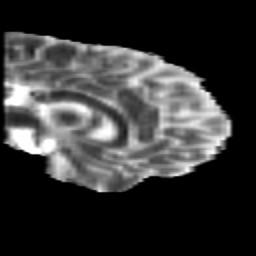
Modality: MD
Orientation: sagittal
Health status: healthy
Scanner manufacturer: siemens
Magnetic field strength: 3 T
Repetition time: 10 s
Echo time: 0.092 s